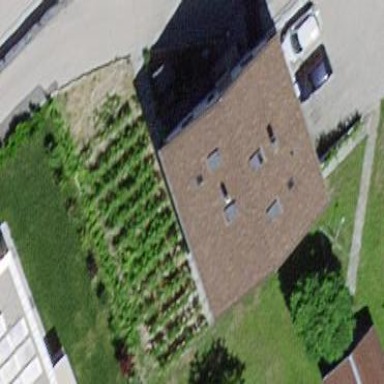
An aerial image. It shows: Vineyard with grape crops.